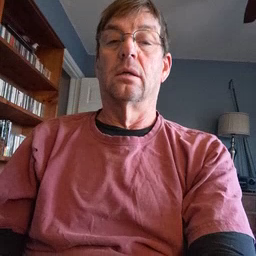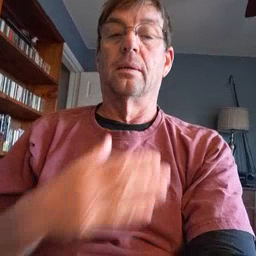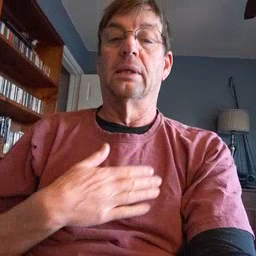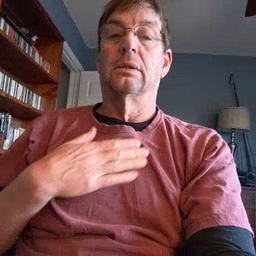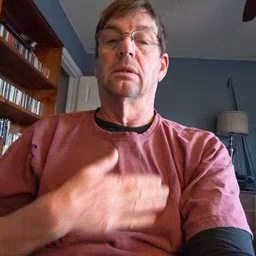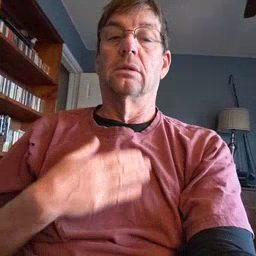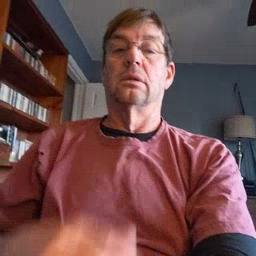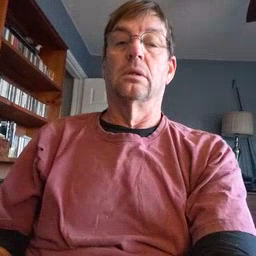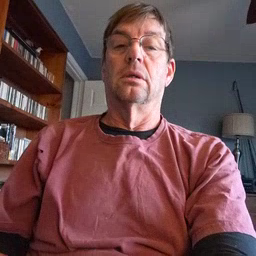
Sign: please